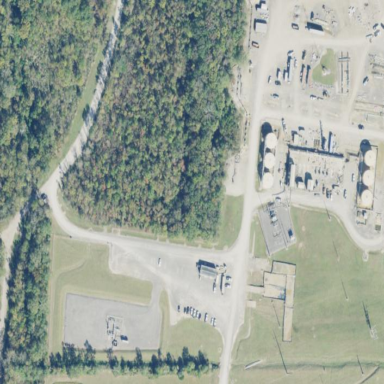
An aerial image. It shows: Industrial area used for gas storage.